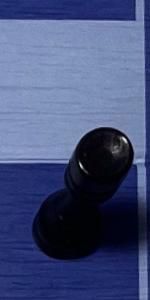
Label: Rook_Black